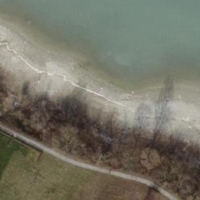
EUNIS habitat code: 14
Species observed at this site:
Prunus spinosa
Geum rivale